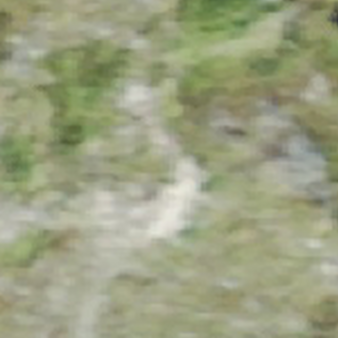
Label: other